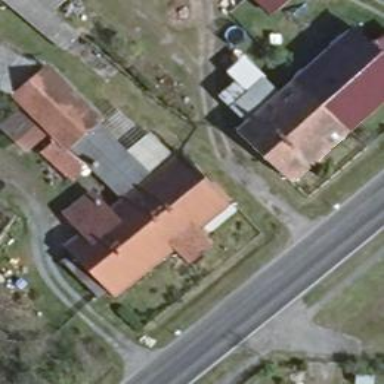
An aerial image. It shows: House with flat grey roof.